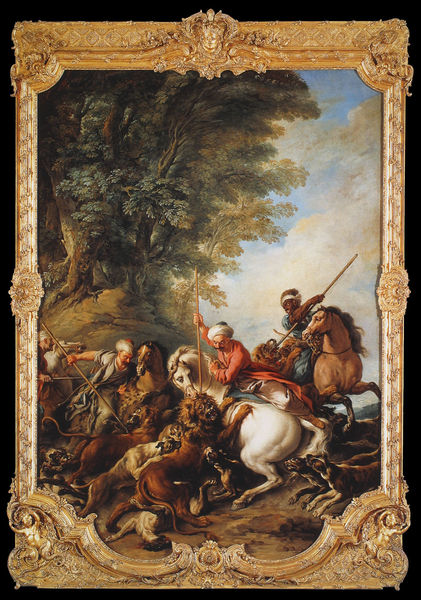
Titel: Die Löwenjagd
Künstler: Jean - Francois de Troy
Institution: Amiens, Musée de Picardie
Schlagwörter: angriff, baum, gemälde, himmel, kampf, rubens, wolken, bäume, landschaft, bunt, hund, hunde, tier, wolke, malerei, barock, rahmen, tot, hügel, gold, wald, pferd, pferde, reiter, mähne, schlacht, lanze, waffe, jagd, rüstung, schimmel, beute, jäger, lanzen, eiche, löwe, opfer, speer, speere, töten, turban, tatzen, jagdszene, prachtvoll, raubtiere, prunkvoll, 1650, billderrahmen